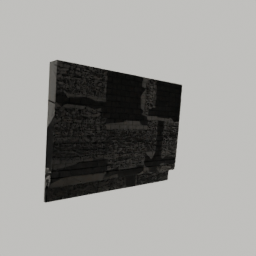
Label: architecture